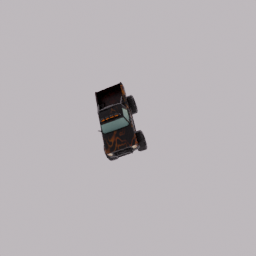
Label: mechanical